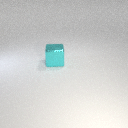
large cyan metal cube